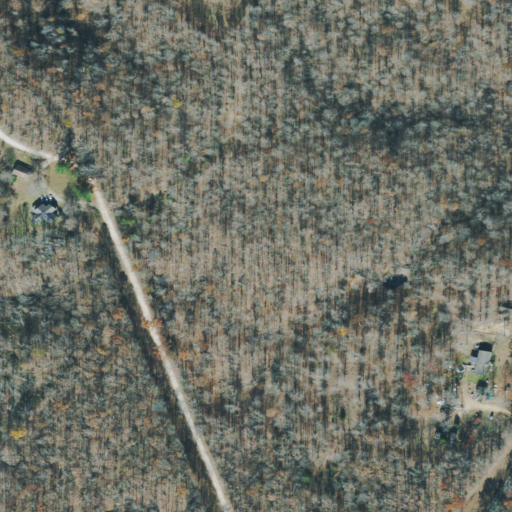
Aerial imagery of ridge(s) in Tennessee named Negro Ridge containing deciduous forest, open development, pasture, and grassland